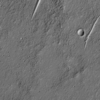
Label: not_dusty